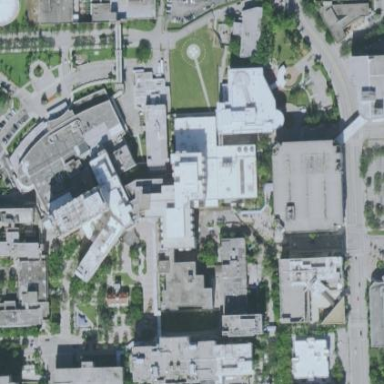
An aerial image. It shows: Hospital providing healthcare services.